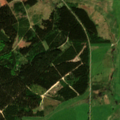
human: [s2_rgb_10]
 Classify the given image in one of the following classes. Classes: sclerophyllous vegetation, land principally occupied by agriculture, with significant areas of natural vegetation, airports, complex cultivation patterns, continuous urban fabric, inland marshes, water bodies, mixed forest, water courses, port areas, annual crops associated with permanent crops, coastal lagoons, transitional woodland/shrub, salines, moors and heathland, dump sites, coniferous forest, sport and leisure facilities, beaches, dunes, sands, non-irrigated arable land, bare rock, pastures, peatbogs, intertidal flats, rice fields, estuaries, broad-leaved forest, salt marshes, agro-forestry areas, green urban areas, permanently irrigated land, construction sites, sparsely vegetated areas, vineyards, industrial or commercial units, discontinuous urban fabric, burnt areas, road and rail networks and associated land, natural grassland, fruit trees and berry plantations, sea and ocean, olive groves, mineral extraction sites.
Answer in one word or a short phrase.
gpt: pastures, mixed forest, inland marshes